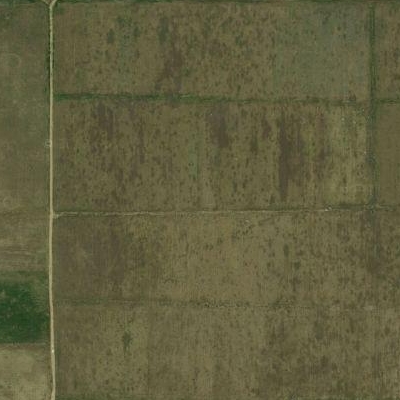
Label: aGrass